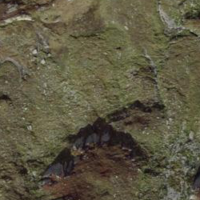
EUNIS habitat code: 26
Species observed at this site:
Marmota marmota
Juncus jacquinii